Interaction volume radius: 5 \u00c5
Interaction volume height: 20 \u00c5
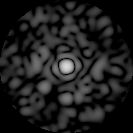
Disorder parameter: 0.874